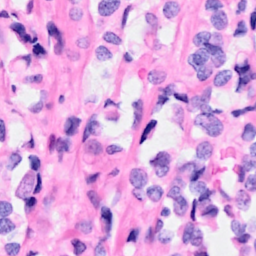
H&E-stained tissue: Breast